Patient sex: M
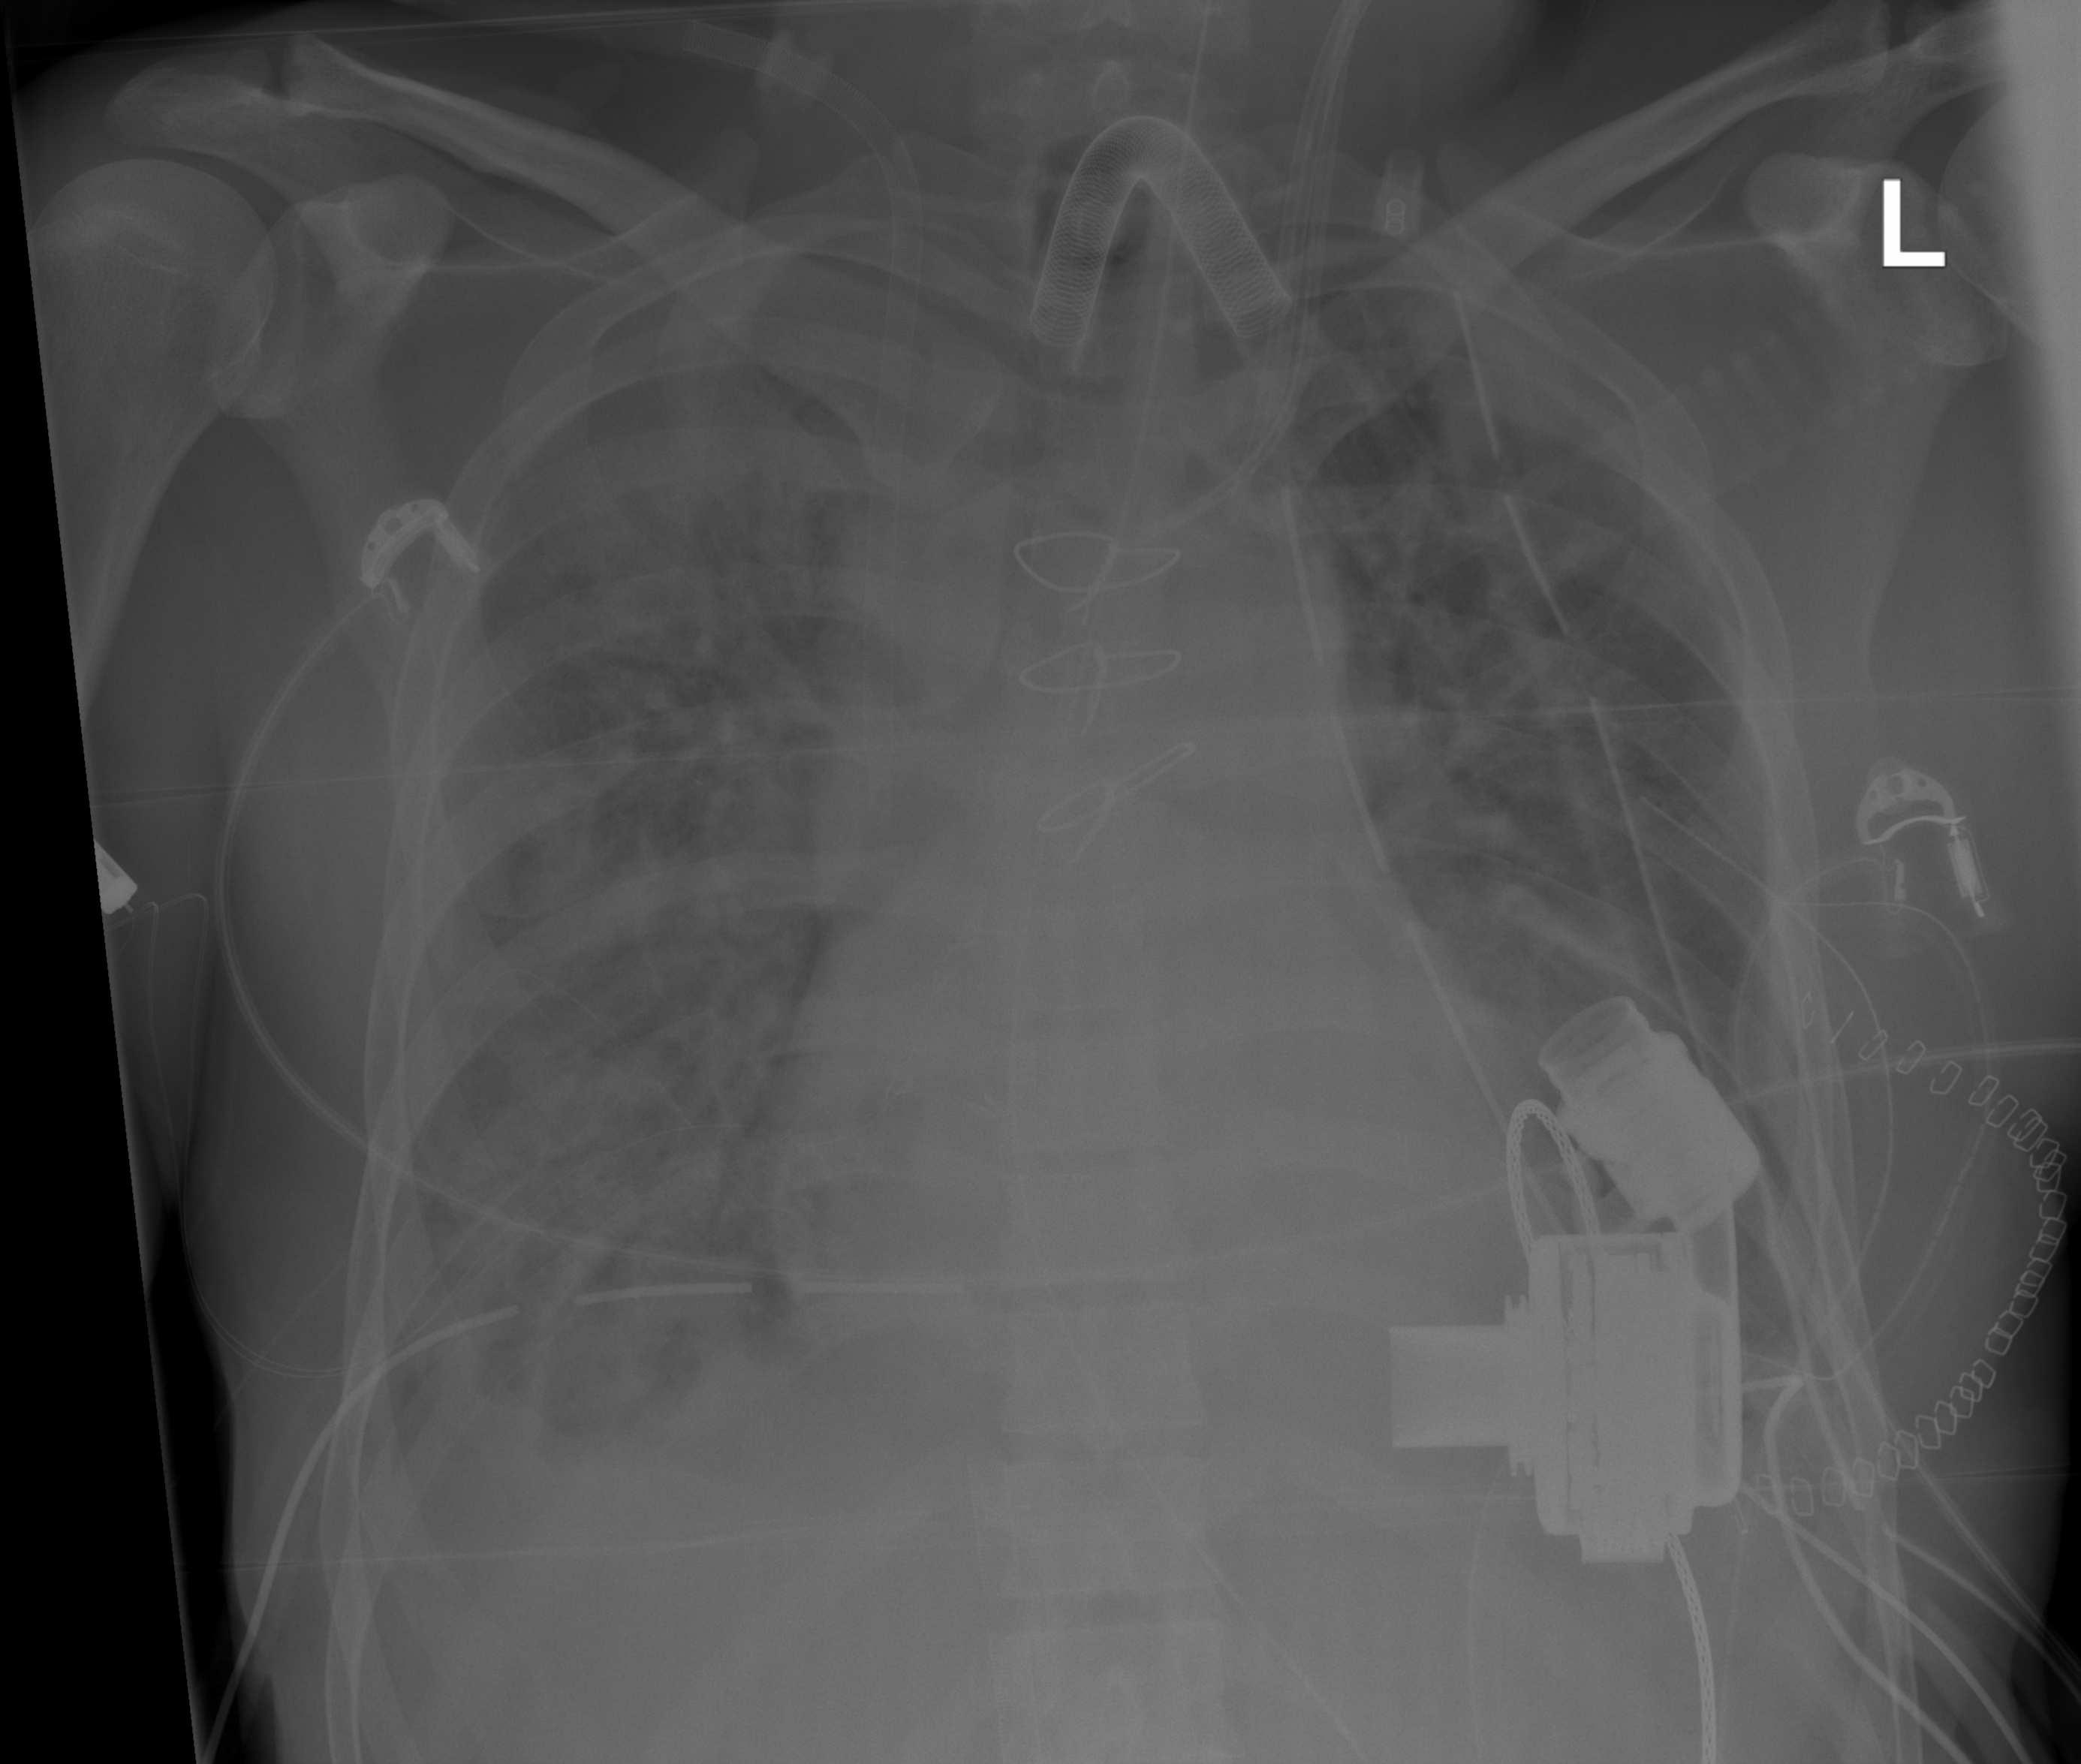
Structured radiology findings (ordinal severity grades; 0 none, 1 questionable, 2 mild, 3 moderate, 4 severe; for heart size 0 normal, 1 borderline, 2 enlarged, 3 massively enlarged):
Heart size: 2
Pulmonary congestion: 2
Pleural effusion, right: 2
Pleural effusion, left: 2
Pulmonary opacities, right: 3
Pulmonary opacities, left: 2
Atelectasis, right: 3
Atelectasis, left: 2